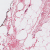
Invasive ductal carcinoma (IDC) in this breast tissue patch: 0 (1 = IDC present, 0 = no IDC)